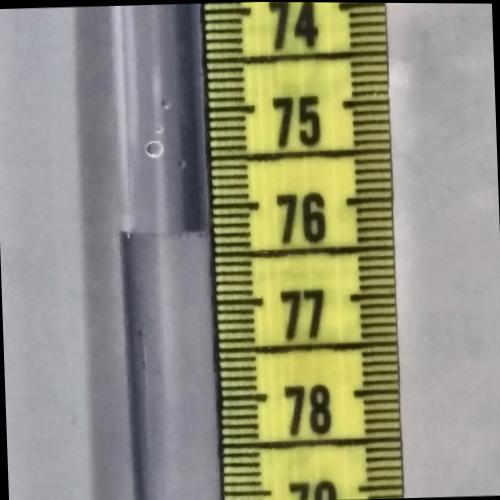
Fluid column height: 76.3 cm